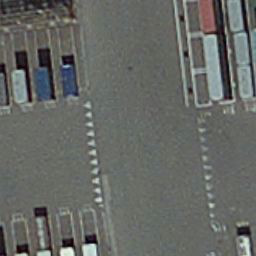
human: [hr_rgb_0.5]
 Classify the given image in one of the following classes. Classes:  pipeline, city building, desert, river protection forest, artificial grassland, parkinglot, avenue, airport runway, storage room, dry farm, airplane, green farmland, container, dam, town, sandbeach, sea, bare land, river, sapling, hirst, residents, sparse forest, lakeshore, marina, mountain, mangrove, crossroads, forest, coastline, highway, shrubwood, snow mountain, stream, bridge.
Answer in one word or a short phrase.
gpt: container